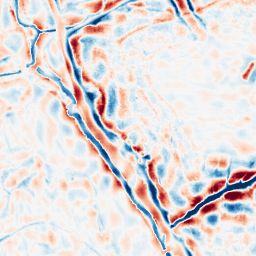
Category: wavelet
Decomposition family: wavelet_dwt
Decomposition parameters: wavelet: db8
level: 4
Upsampling method: sinc_blackman
Upsampling parameters: scale: 4
kernel_size: 8
Upsampling scale: 4